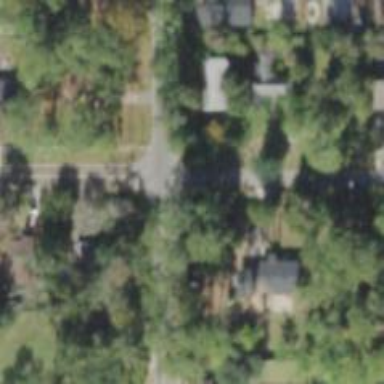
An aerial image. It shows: Unmarked road crossing.